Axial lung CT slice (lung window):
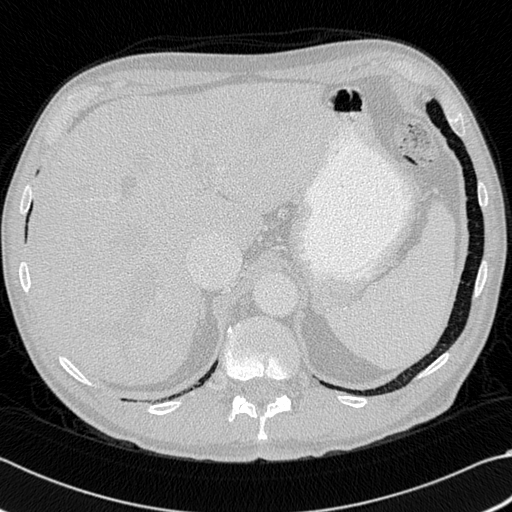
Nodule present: no